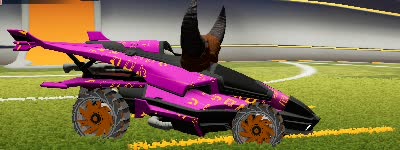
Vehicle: aftershock